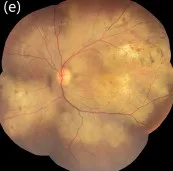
Optical coherence tomography.
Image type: ophthalmic_imaging (fundus_photograph)